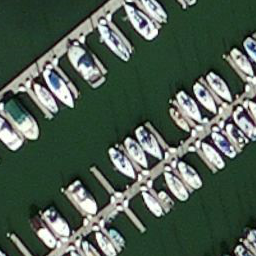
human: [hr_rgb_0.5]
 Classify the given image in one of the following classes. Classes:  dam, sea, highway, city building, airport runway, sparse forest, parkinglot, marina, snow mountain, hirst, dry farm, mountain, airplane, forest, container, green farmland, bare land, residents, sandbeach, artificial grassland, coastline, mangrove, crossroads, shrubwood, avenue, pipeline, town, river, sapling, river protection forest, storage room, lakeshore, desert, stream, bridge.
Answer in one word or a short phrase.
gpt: marina